Field crop: tomato
Growth stage: 1
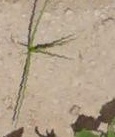
Species: cyperus